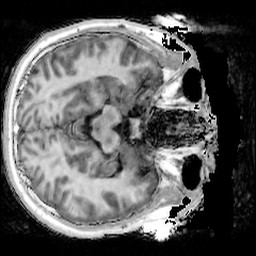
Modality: T1w
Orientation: axial
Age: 16
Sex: male
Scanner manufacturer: siemens
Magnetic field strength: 3 T
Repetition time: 4 s
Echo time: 0.00291 s